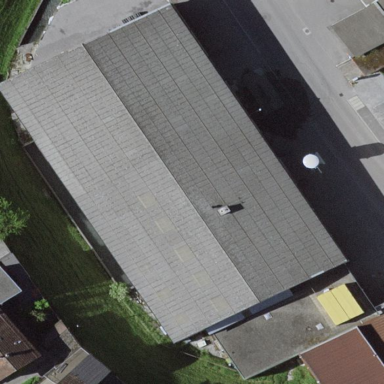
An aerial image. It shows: Industrial building.